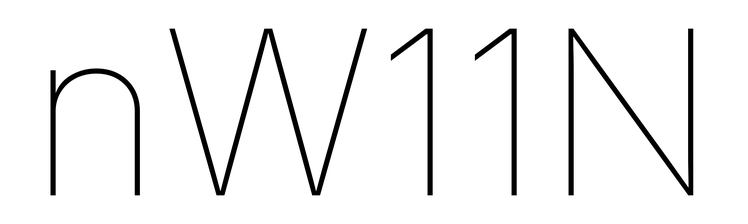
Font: Inter_Thin